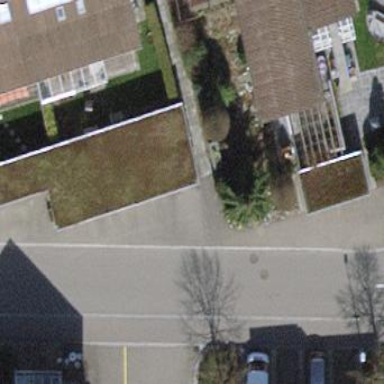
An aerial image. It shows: Garage building.